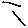
Label: zigzag